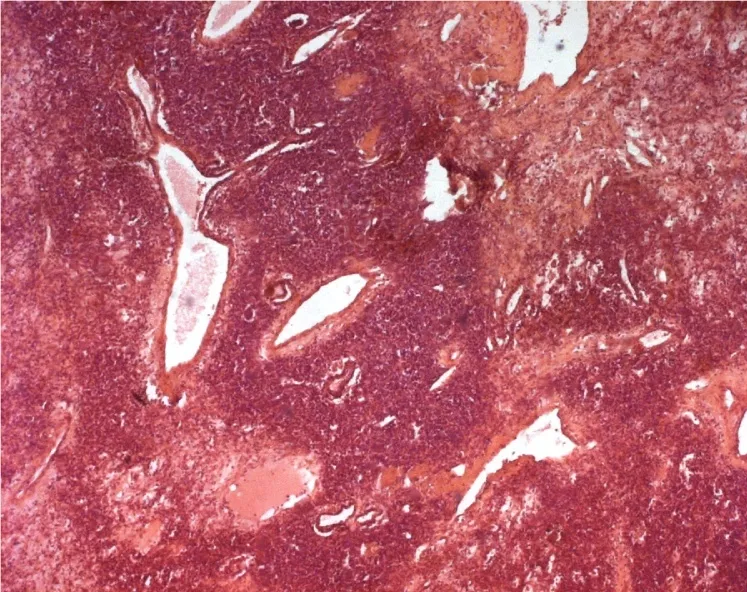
Microscopic examination showing tumor proliferation with variable cell density highly vascularized. (HE x 50).
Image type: pathology (immunostaining)